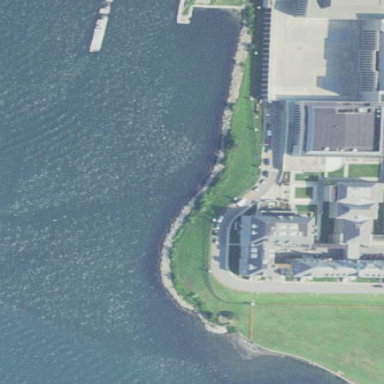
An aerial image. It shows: Breakwater made of rocks.